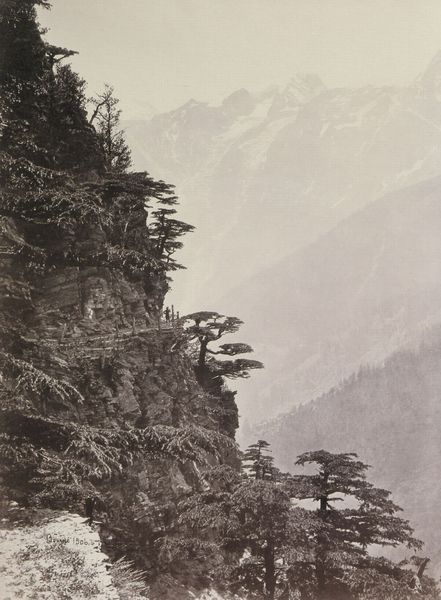
Titel: Bergpfad im Himalaja
Künstler: Samuel Bourne
Standort: Cambridge (Massachusetts)
Institution: Harvard University, Sammlung Carpenter Center
Schlagwörter: baum, berg, blätter, felsen, himmel, laub, schatten, weiß, bäume, landschaft, menschen, hell, hintergrund, licht, gras, schnee, weg, wiese, hochformat, stein, einsamkeit, gräser, horizont, kalt, natur, pfad, sträucher, pflanze, pflanzen, tal, wald, ruhe, ansicht, abhang, berge, fels, felswand, gebirge, gipfel, gletscher, hang, steilhang, dunst, luftperspektive, nebel, alm, schlucht, steil, tannen, realistisch, nadel, foto, fotografie, photographie, regen, wandern, wälder, schwarz-weiss, begr, gefälle, erkenntnis, schawrz, fichte, tanne, photo, verschwommen, romantisch, geäst, dramatisch, fichten, kiefern, genießen, genuß, glück, cht, lichtbild, außenseiter, föhren, ferner osten, berg fels, erfüllung